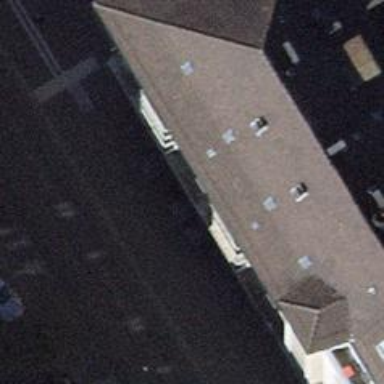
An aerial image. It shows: Restaurant.